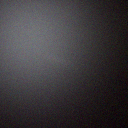
Screen state: off